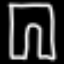
Label: pants